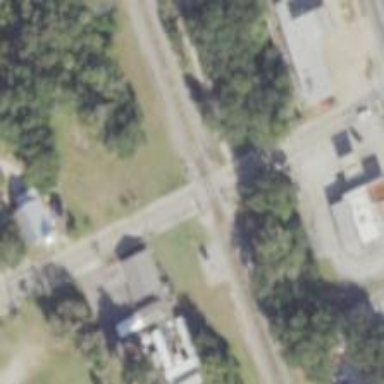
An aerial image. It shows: Railway level crossing.